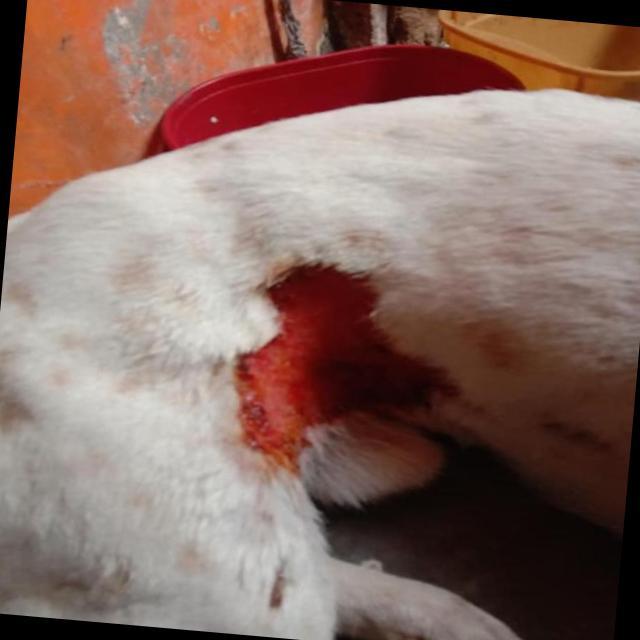
Canine dermatitis — inflammation of the skin presenting with erythema, pruritus, papules, and excoriation. May be allergic, contact, or atopic in origin.